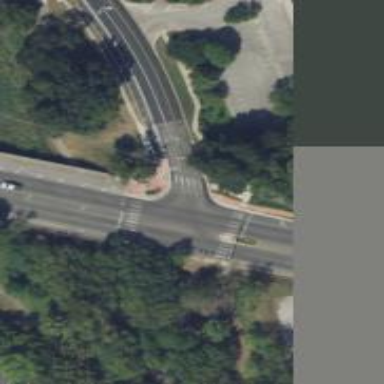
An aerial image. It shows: Uncontrolled crossing at the intersection of cycleway and road.